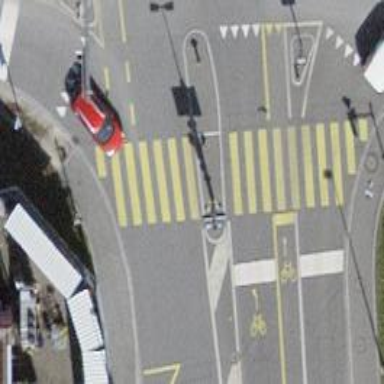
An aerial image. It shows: Crossing with yellow zebra markings controlled by traffic signals.